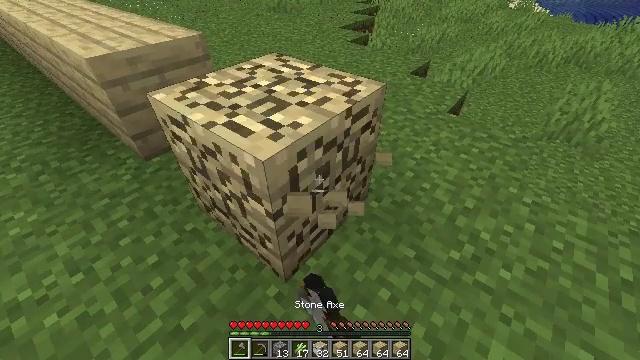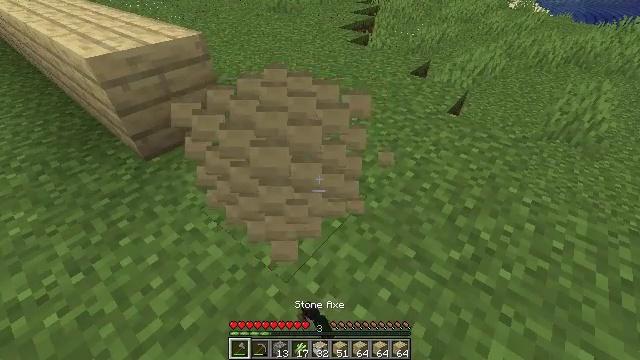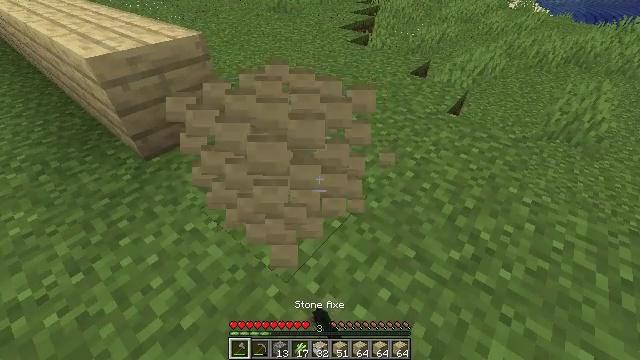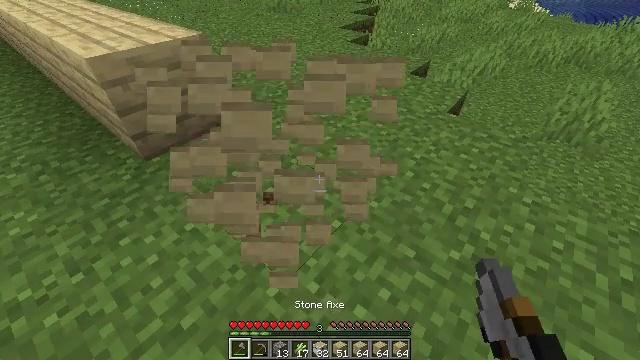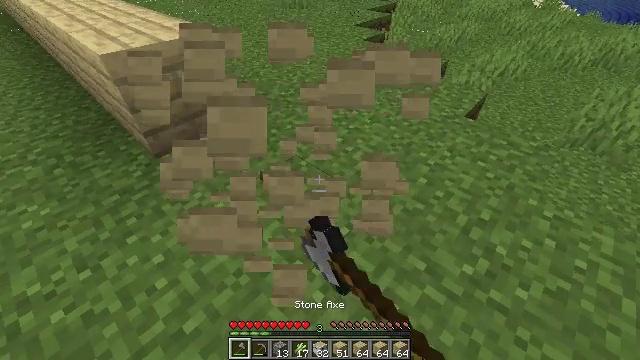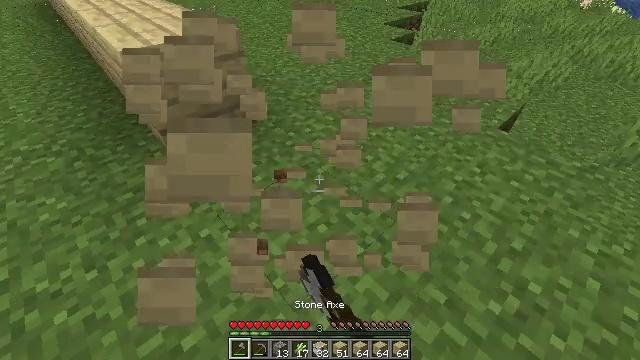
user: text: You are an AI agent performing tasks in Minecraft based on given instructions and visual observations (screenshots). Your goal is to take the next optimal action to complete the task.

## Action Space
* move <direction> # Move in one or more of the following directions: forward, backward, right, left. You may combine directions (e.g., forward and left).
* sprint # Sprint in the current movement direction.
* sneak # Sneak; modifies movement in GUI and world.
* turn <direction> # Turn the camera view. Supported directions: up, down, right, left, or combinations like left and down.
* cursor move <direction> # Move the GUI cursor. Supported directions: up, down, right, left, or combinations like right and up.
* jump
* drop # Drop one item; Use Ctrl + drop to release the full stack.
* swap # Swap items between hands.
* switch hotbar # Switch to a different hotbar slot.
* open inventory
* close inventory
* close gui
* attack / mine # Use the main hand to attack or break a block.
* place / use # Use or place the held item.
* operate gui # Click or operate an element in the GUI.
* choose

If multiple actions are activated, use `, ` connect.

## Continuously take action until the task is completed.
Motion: motion action
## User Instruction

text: Gather some birch planks.
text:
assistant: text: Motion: attack / mine
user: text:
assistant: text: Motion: attack / mine
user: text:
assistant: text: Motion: attack / mine
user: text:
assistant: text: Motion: move forward, turn left, attack / mine
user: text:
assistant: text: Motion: move forward, turn left
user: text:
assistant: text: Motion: no_op